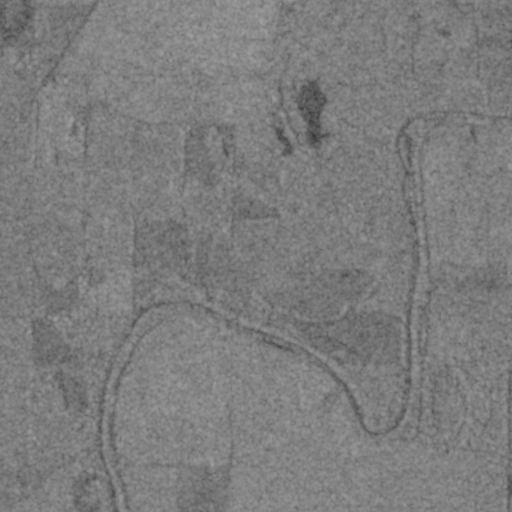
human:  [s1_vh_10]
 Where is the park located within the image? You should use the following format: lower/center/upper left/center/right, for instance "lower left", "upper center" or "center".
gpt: The park is located in the lower left of the image.
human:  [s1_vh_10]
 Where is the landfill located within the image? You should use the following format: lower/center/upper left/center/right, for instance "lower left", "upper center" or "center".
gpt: There is no landfill in the image.

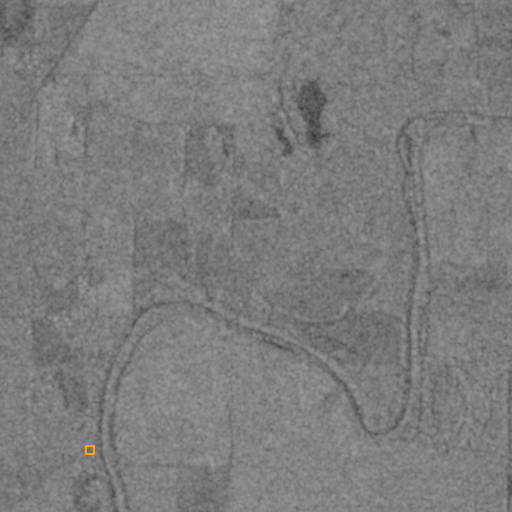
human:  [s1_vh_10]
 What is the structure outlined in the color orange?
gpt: The structure outlined in orange is a park.
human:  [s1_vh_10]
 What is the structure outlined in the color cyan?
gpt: There is no cyan outline.